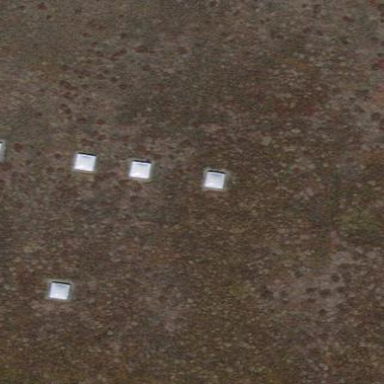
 consisting of solar photovoltaic panels."